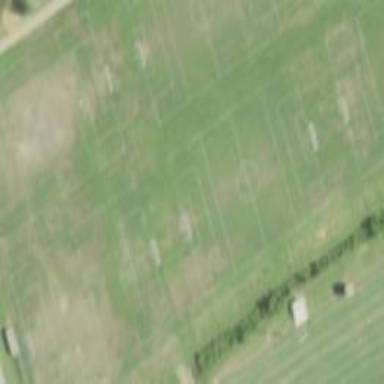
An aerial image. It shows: Soccer pitch designated for leisure and sports activities.